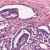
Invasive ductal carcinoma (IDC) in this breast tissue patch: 1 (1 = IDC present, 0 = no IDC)